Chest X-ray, PA view. Patient: 54 years old, sex F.
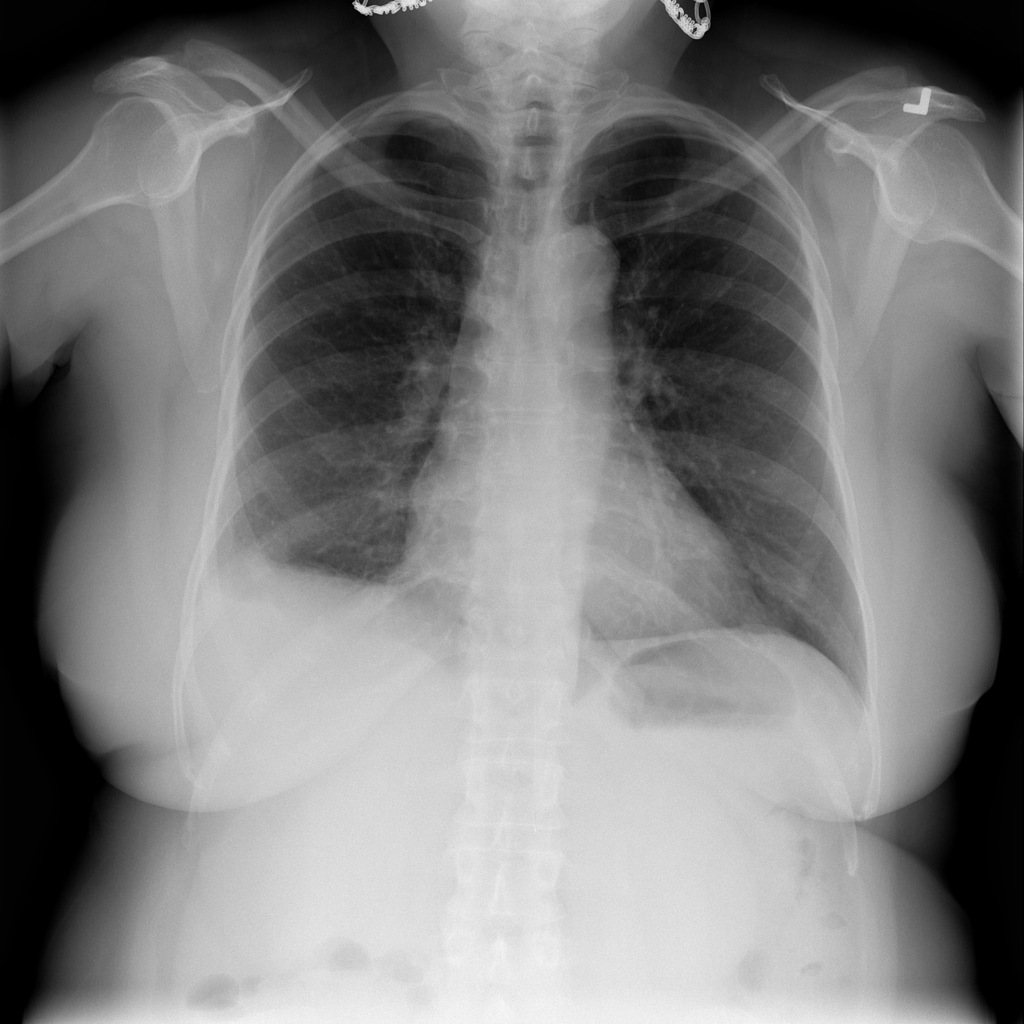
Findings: No Finding